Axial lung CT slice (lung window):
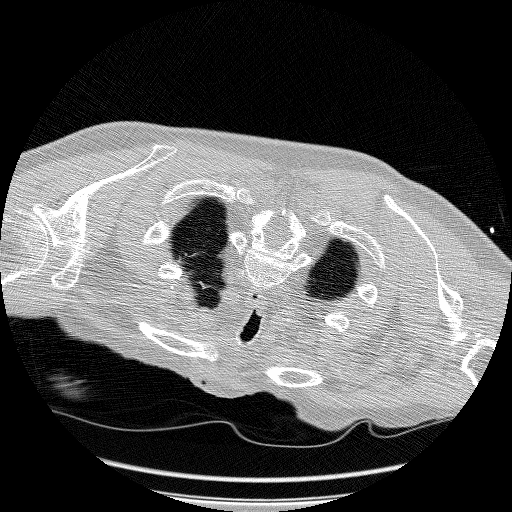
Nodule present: no